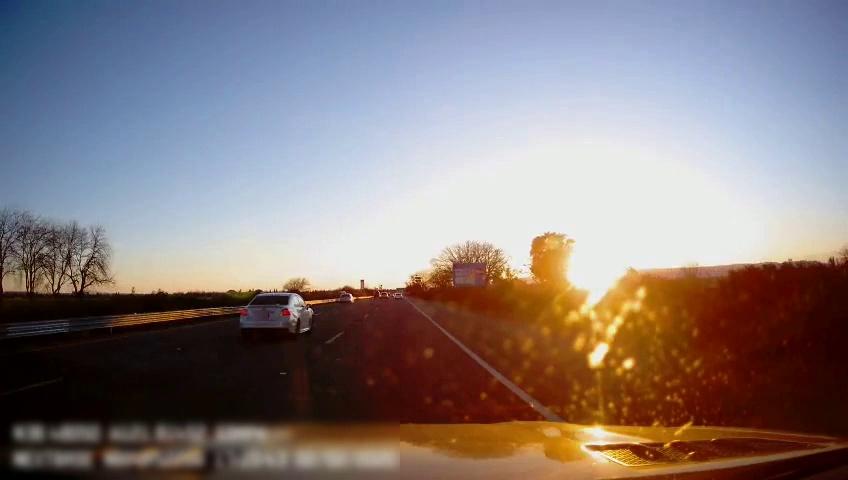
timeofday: Day
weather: Sunny
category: Drivable Space
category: Vehicles | SUV
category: Vehicles | Car
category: Lanes | Alternate Lane
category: Lanes | Alternate Lane
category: Lanes | Current Lane
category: Lanes | Alternate Lane
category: Traffic | Signs